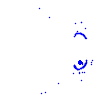
Particle: electron